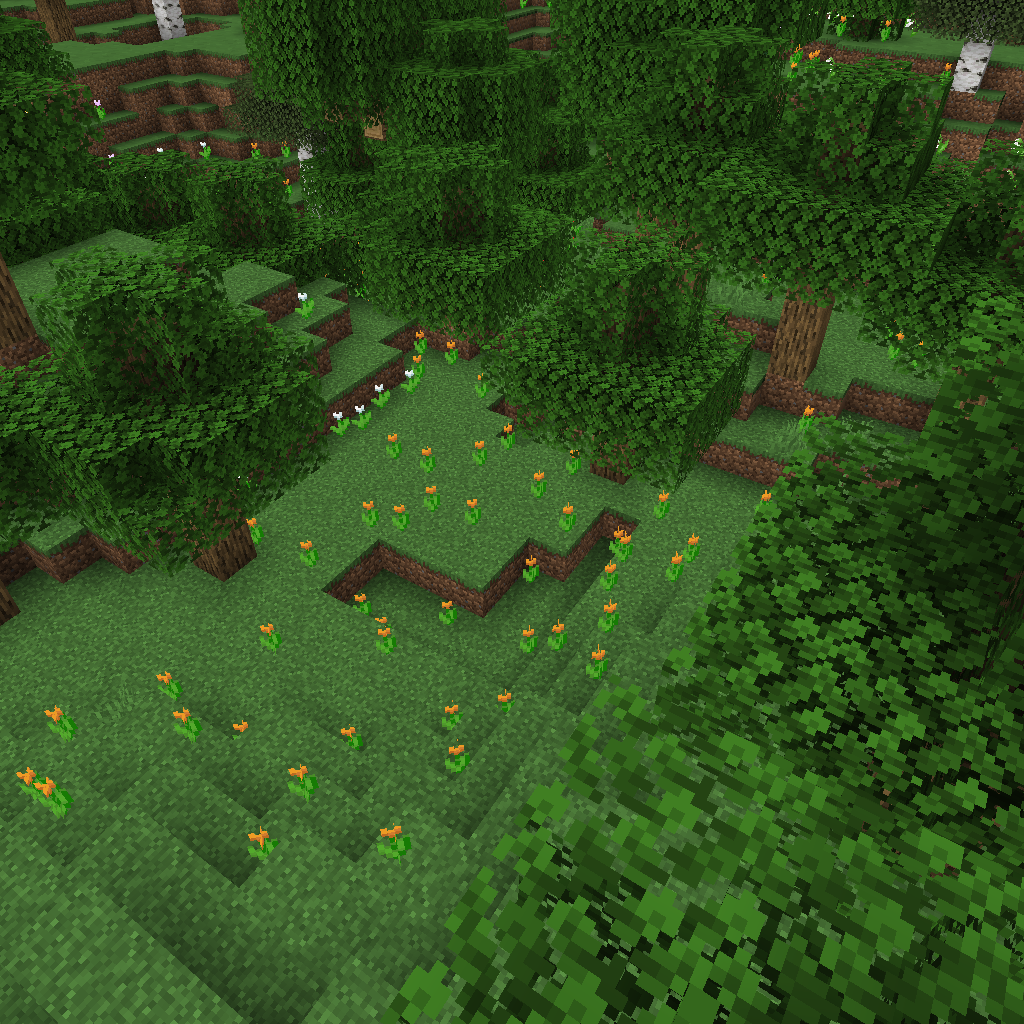
orange and white flowers on ground of flower forest